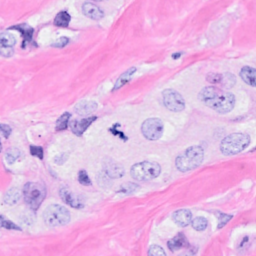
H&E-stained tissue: Breast